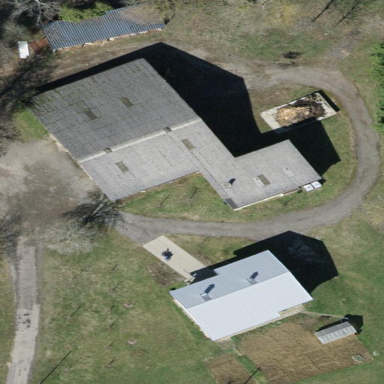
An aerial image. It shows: Farmyard area.